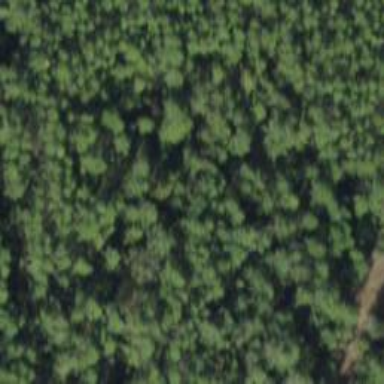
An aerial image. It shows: Needle-leaved woodland.